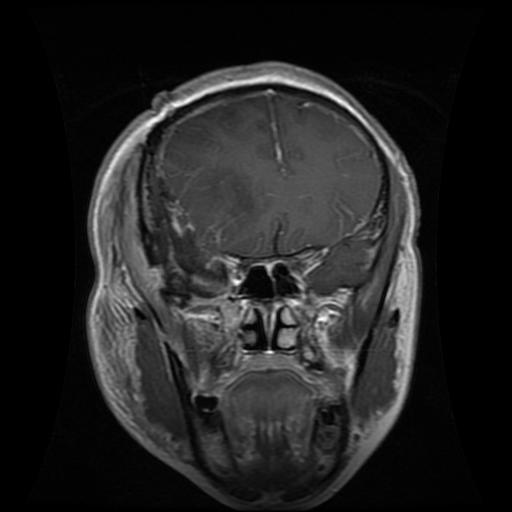
Label: glioma